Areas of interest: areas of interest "Changsha Yunuo Logistics Co., Ltd."
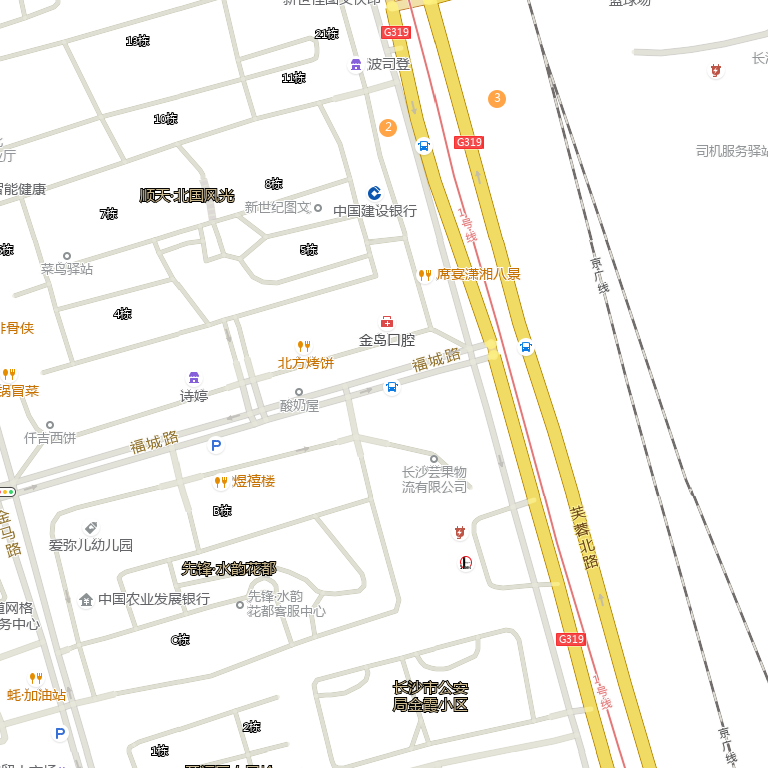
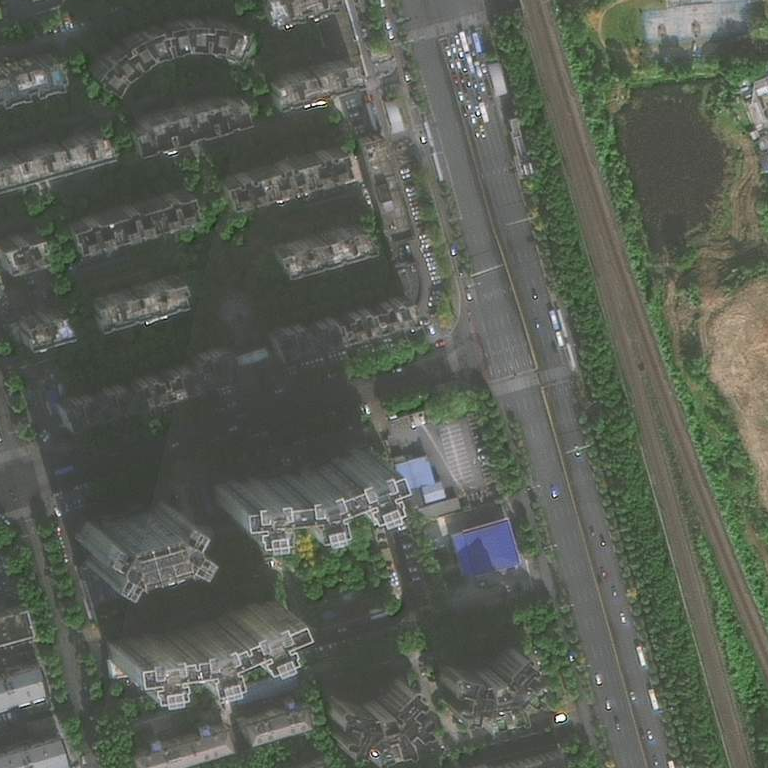